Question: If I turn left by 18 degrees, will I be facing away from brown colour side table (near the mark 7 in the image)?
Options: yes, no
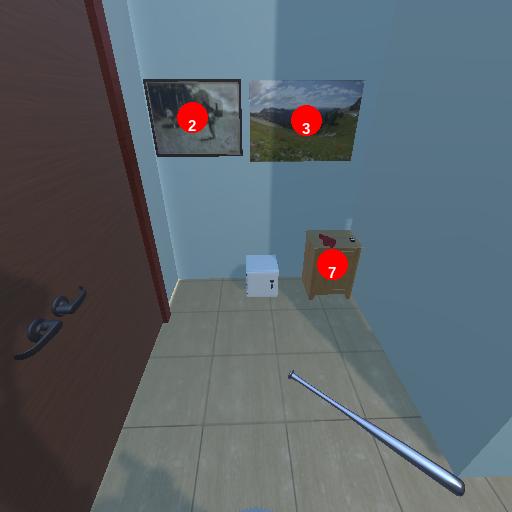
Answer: yes